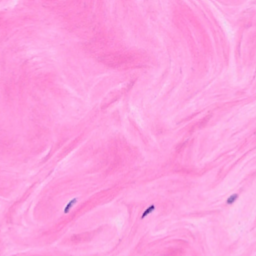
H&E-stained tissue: Breast